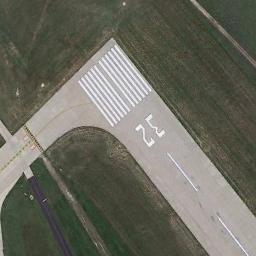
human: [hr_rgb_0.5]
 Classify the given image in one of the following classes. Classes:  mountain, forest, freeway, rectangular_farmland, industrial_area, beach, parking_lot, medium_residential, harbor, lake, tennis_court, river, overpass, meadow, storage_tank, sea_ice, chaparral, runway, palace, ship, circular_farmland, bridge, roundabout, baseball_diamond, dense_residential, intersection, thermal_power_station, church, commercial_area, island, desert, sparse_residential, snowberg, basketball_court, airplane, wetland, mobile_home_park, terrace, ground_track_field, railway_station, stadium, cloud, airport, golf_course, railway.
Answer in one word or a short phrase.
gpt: runway